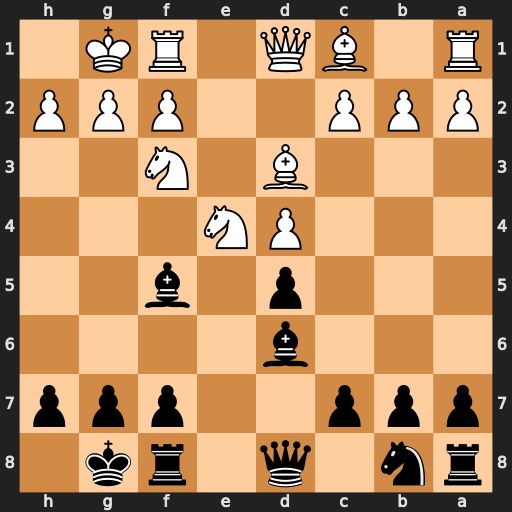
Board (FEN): rn1q1rk1/ppp2ppp/3b4/3p1b2/3PN3/3B1N2/PPP2PPP/R1BQ1RK1
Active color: b
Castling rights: -
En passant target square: -
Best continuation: dxe4